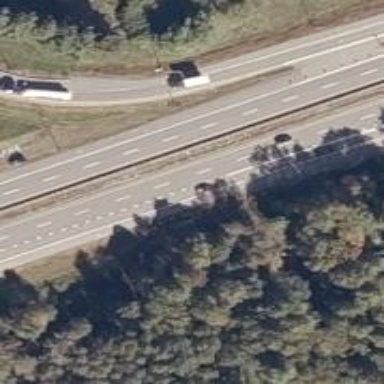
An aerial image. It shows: Motorway junction.